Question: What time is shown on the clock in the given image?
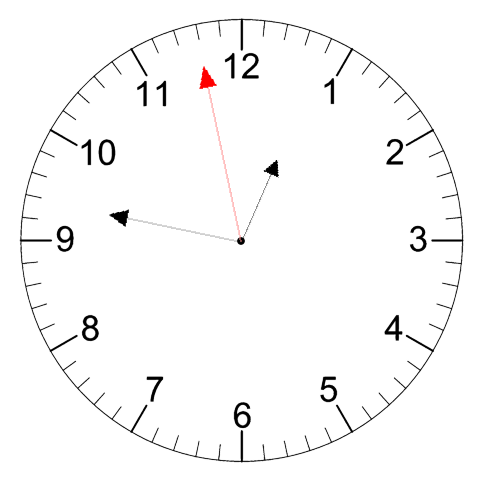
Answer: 12:46:58